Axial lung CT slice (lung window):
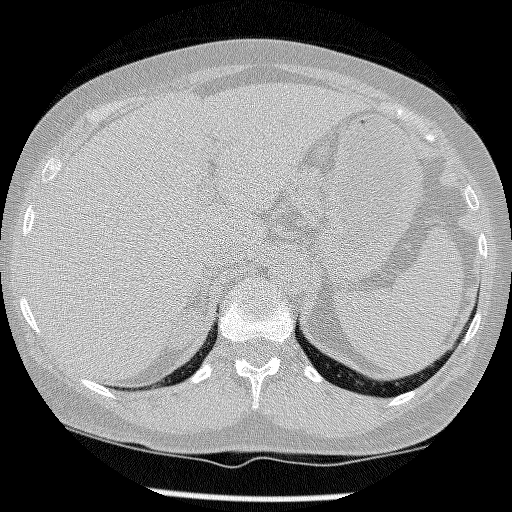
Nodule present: no